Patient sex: M
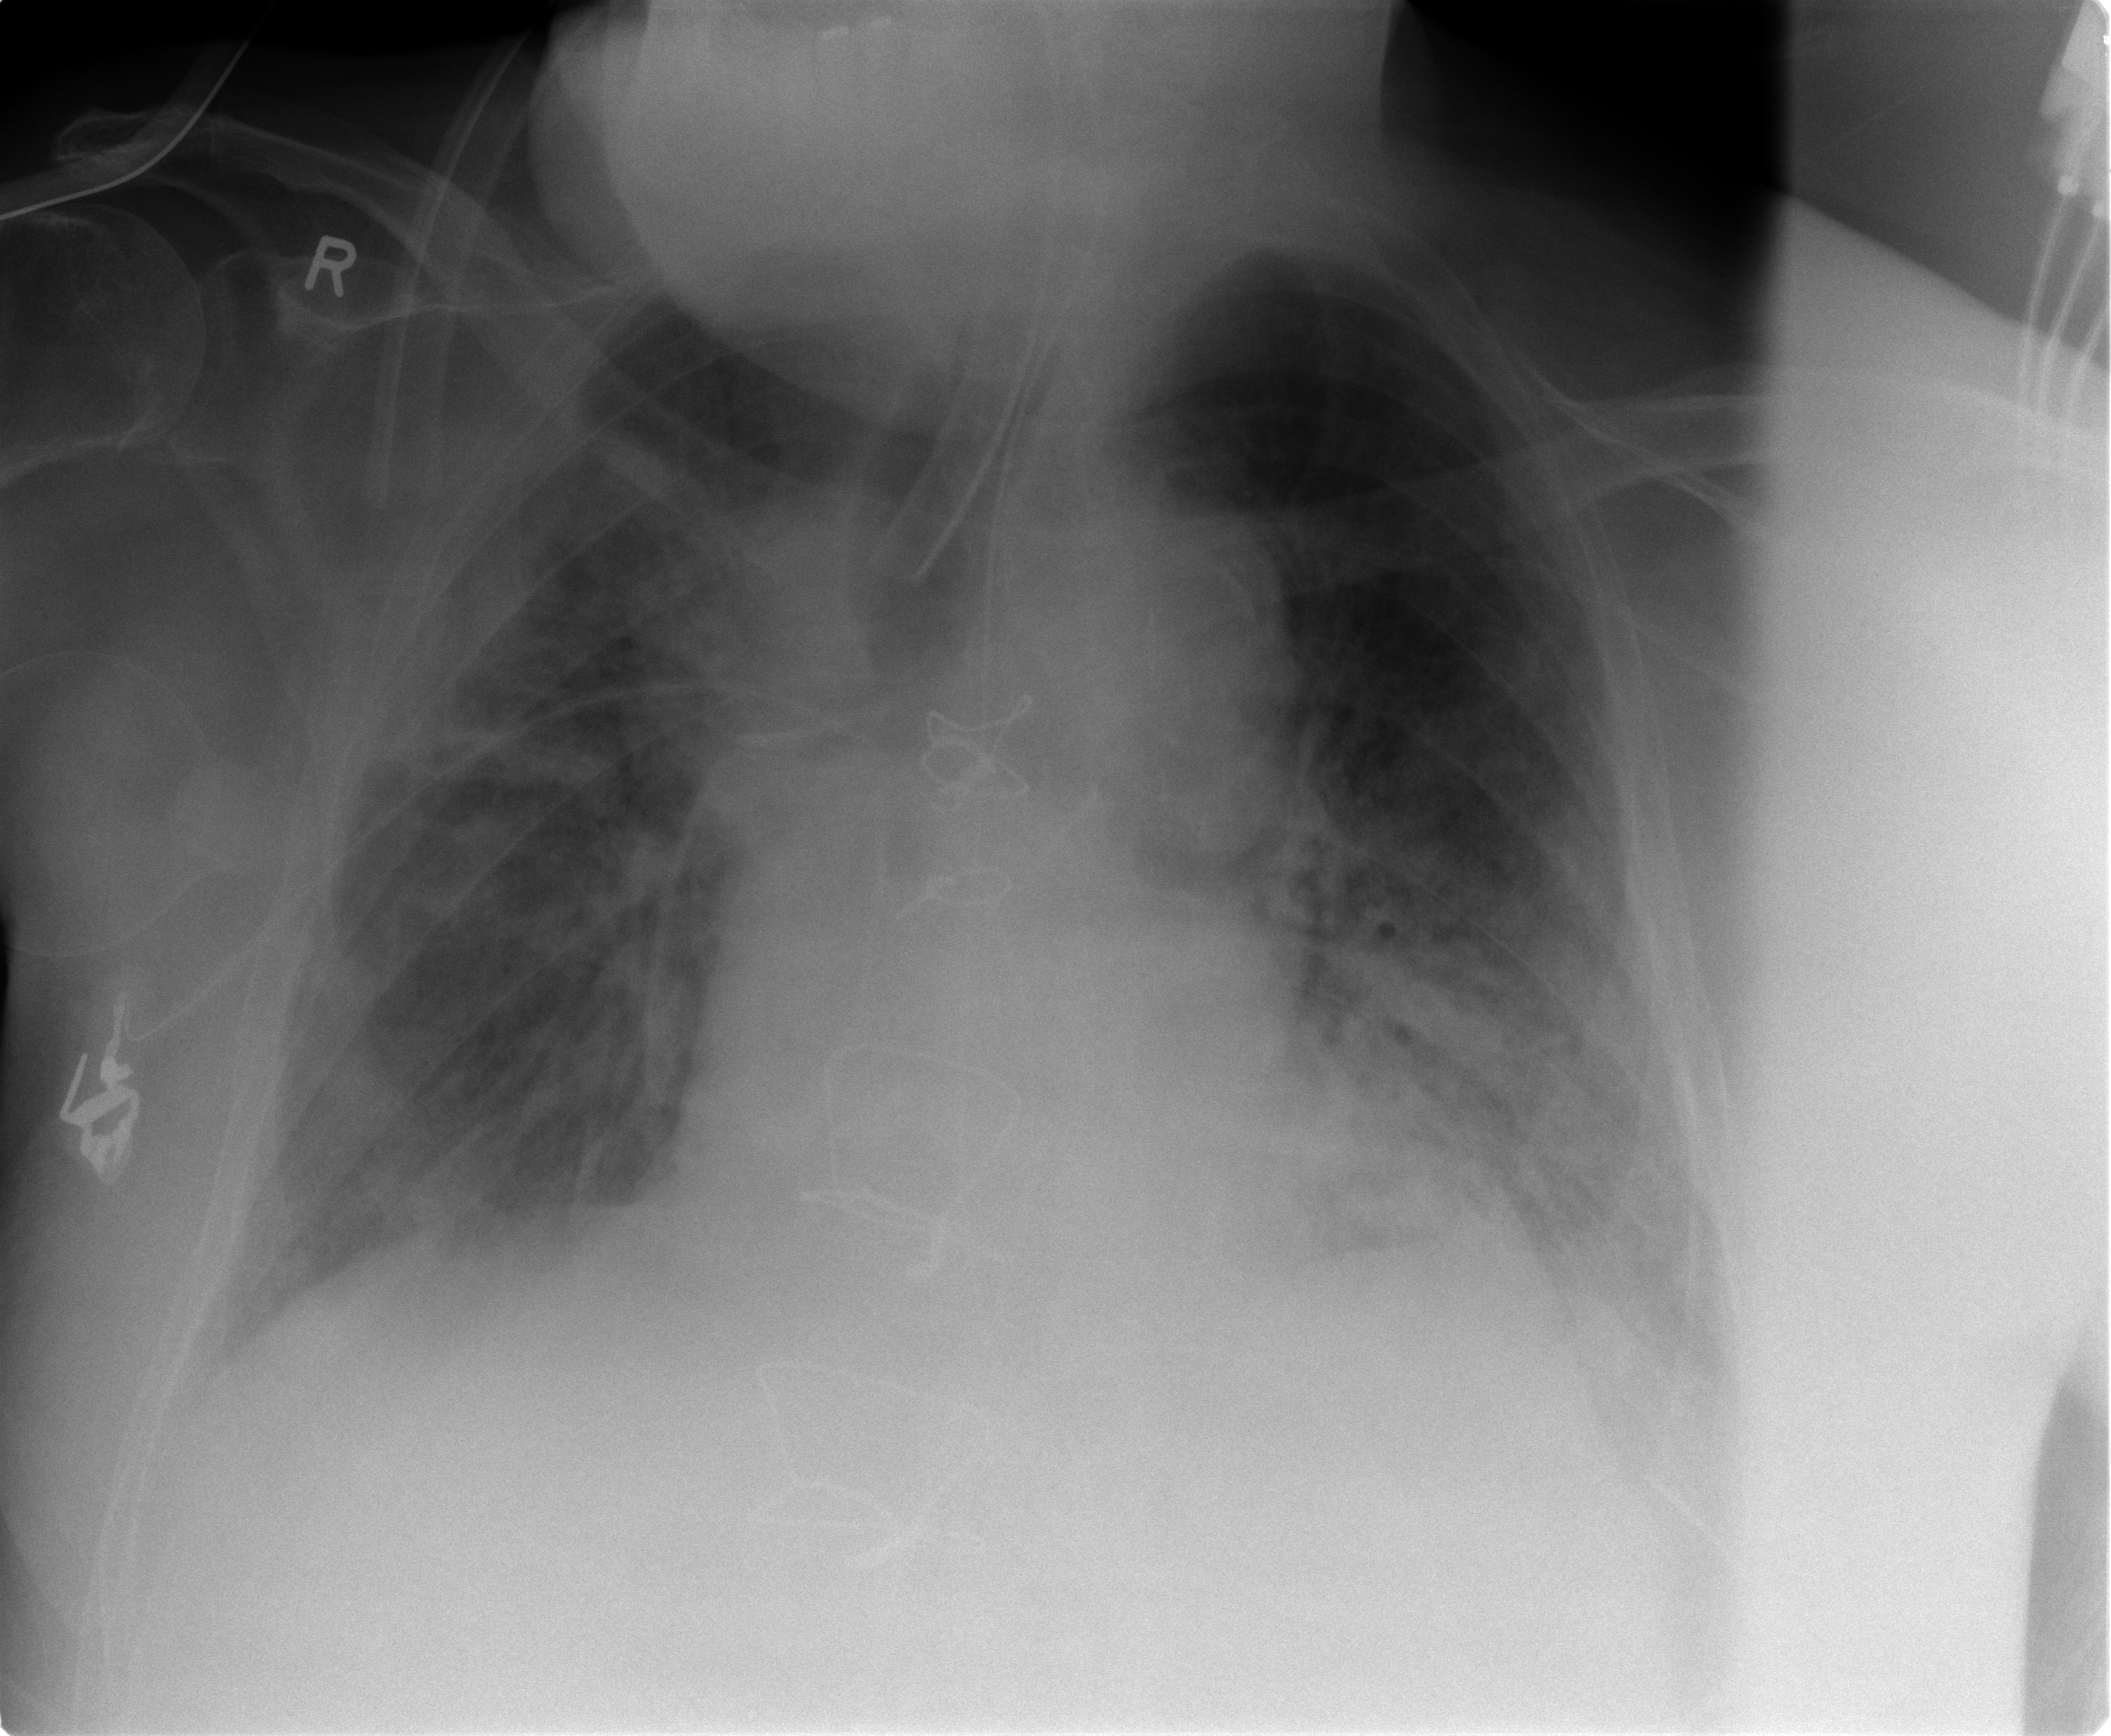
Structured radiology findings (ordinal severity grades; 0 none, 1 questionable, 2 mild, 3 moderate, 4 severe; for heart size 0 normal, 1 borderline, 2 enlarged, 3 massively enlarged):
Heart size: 2
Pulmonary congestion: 3
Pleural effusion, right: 0
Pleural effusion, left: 0
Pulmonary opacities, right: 3
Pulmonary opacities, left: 3
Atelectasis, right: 2
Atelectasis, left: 2